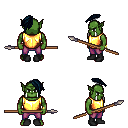
a pixel art fantasy rpg character, male body template, orc, green skin, gold chest armor, magenta pants, raven long mohawk hairstyle, bracelets, black shoes, spear, four views (front, back, left, right), 2x2 character sprite sheet, small pixel art, hard edges, no anti-aliasing